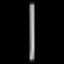
Label: line